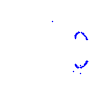
Particle: proton